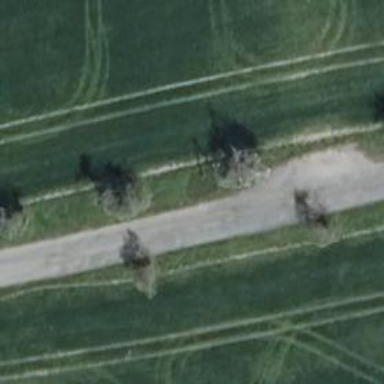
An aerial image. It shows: Row of deciduous broadleaved trees.